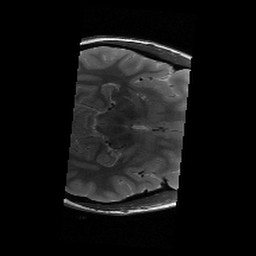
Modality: T2w
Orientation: axial
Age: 19
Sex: female
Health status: healthy
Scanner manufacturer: siemens
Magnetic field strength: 3 T
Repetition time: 6 s
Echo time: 0.064 s